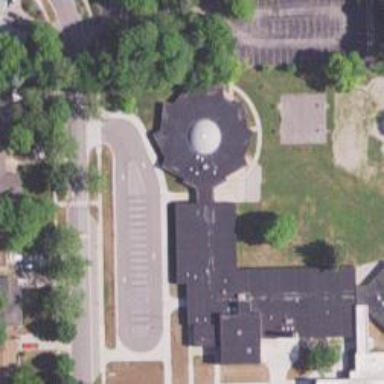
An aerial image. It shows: School building.